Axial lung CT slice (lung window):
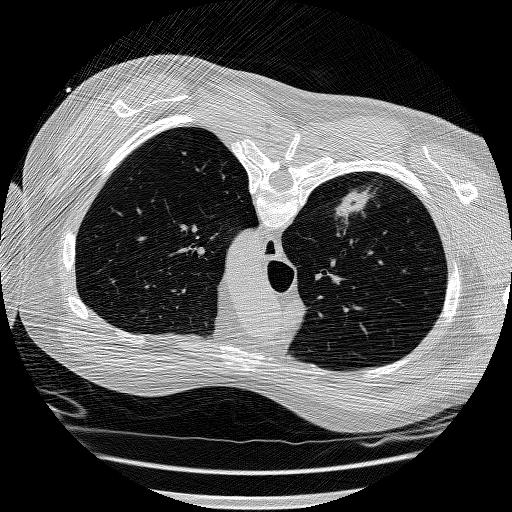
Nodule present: yes
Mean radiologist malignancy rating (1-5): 5